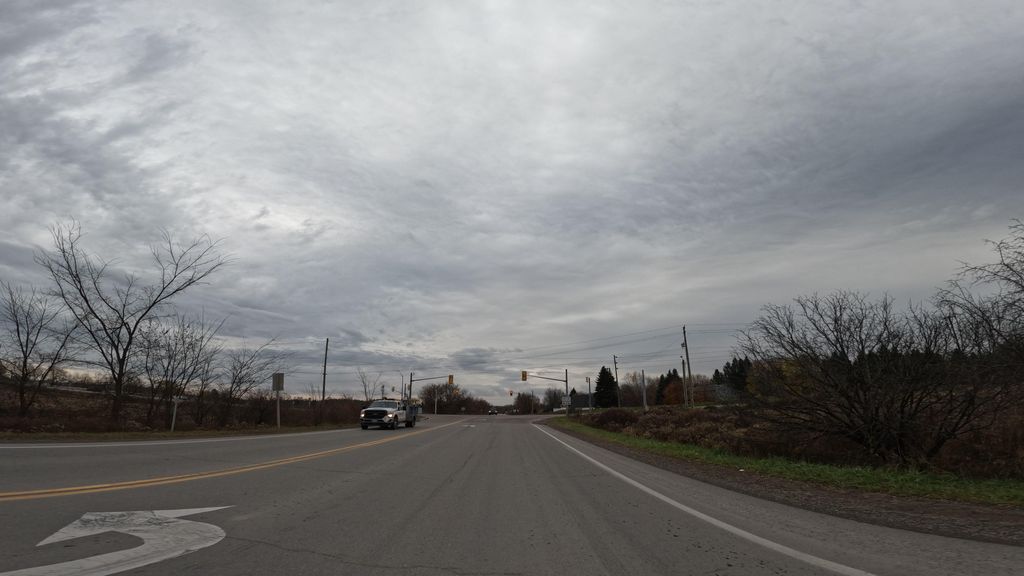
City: hamilton